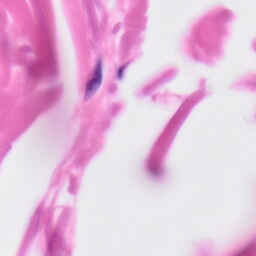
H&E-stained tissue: Skin